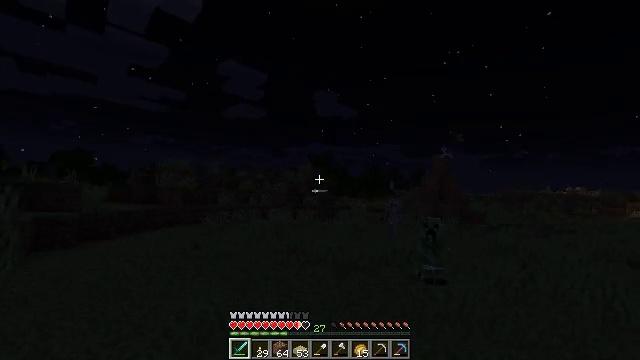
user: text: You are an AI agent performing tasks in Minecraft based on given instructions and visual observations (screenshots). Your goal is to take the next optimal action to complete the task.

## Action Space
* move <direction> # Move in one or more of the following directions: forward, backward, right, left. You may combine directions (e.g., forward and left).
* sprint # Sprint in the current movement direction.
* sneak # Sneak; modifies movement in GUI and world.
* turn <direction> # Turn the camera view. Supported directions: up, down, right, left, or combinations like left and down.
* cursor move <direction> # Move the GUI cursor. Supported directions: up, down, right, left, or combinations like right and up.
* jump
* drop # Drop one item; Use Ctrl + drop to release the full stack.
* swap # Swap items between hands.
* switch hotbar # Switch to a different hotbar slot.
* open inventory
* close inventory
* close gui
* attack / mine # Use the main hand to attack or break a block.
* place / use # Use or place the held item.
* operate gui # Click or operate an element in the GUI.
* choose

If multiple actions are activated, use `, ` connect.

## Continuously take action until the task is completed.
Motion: motion action
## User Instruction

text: Fight the phantom.
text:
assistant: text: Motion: no_op